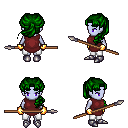
a pixel art fantasy rpg character, female body template, dark elf, purple skin, maroon tunic, white pants, green princess hairstyle, gold gloves, metal boots, spear, four views (front, back, left, right), 2x2 character sprite sheet, small pixel art, hard edges, no anti-aliasing